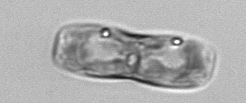
Label: pennate_morphotype1